Field crop: tomato
Growth stage: 1
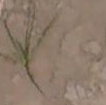
Species: cyperus